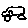
Label: car